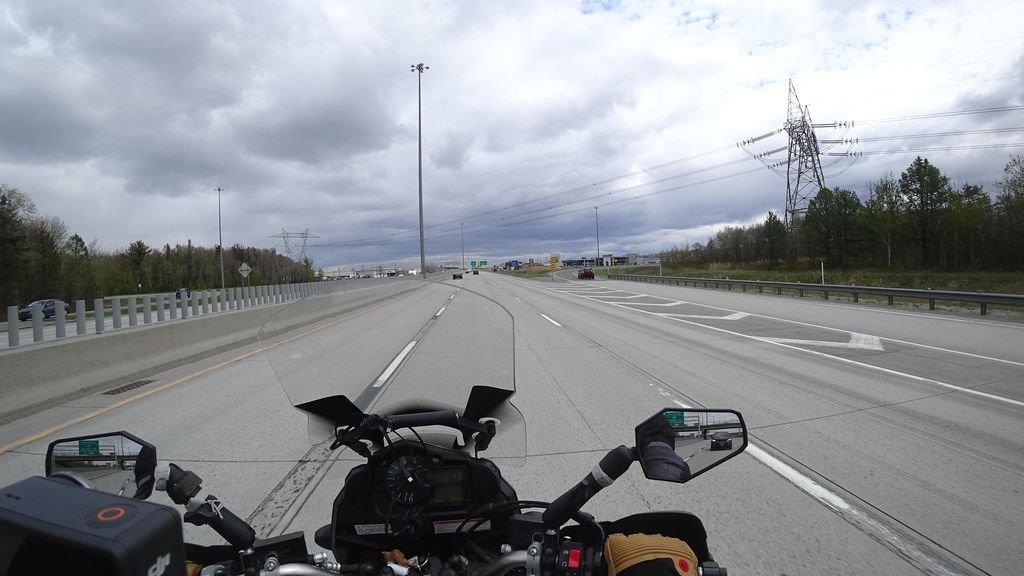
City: quebec_city